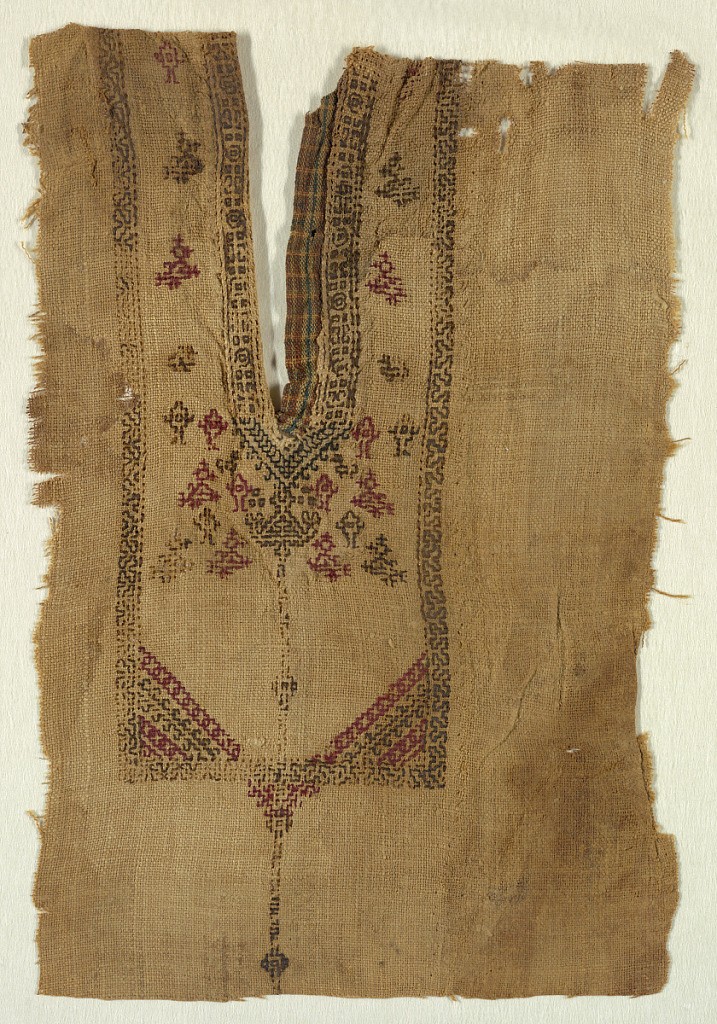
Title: Shirt front
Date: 13th century
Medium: silk on linen Technique: embroidered
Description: Fragment of a shirt front with an embroidered yoke of small, multicolored geometric patterning.